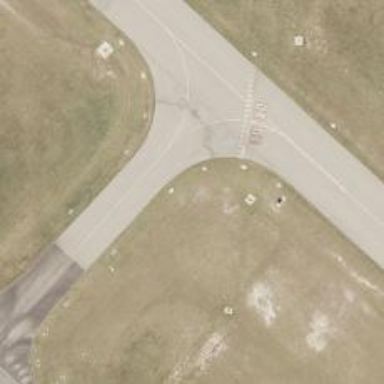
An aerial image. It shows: Taxiway at the airport with asphalt surface.